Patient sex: M
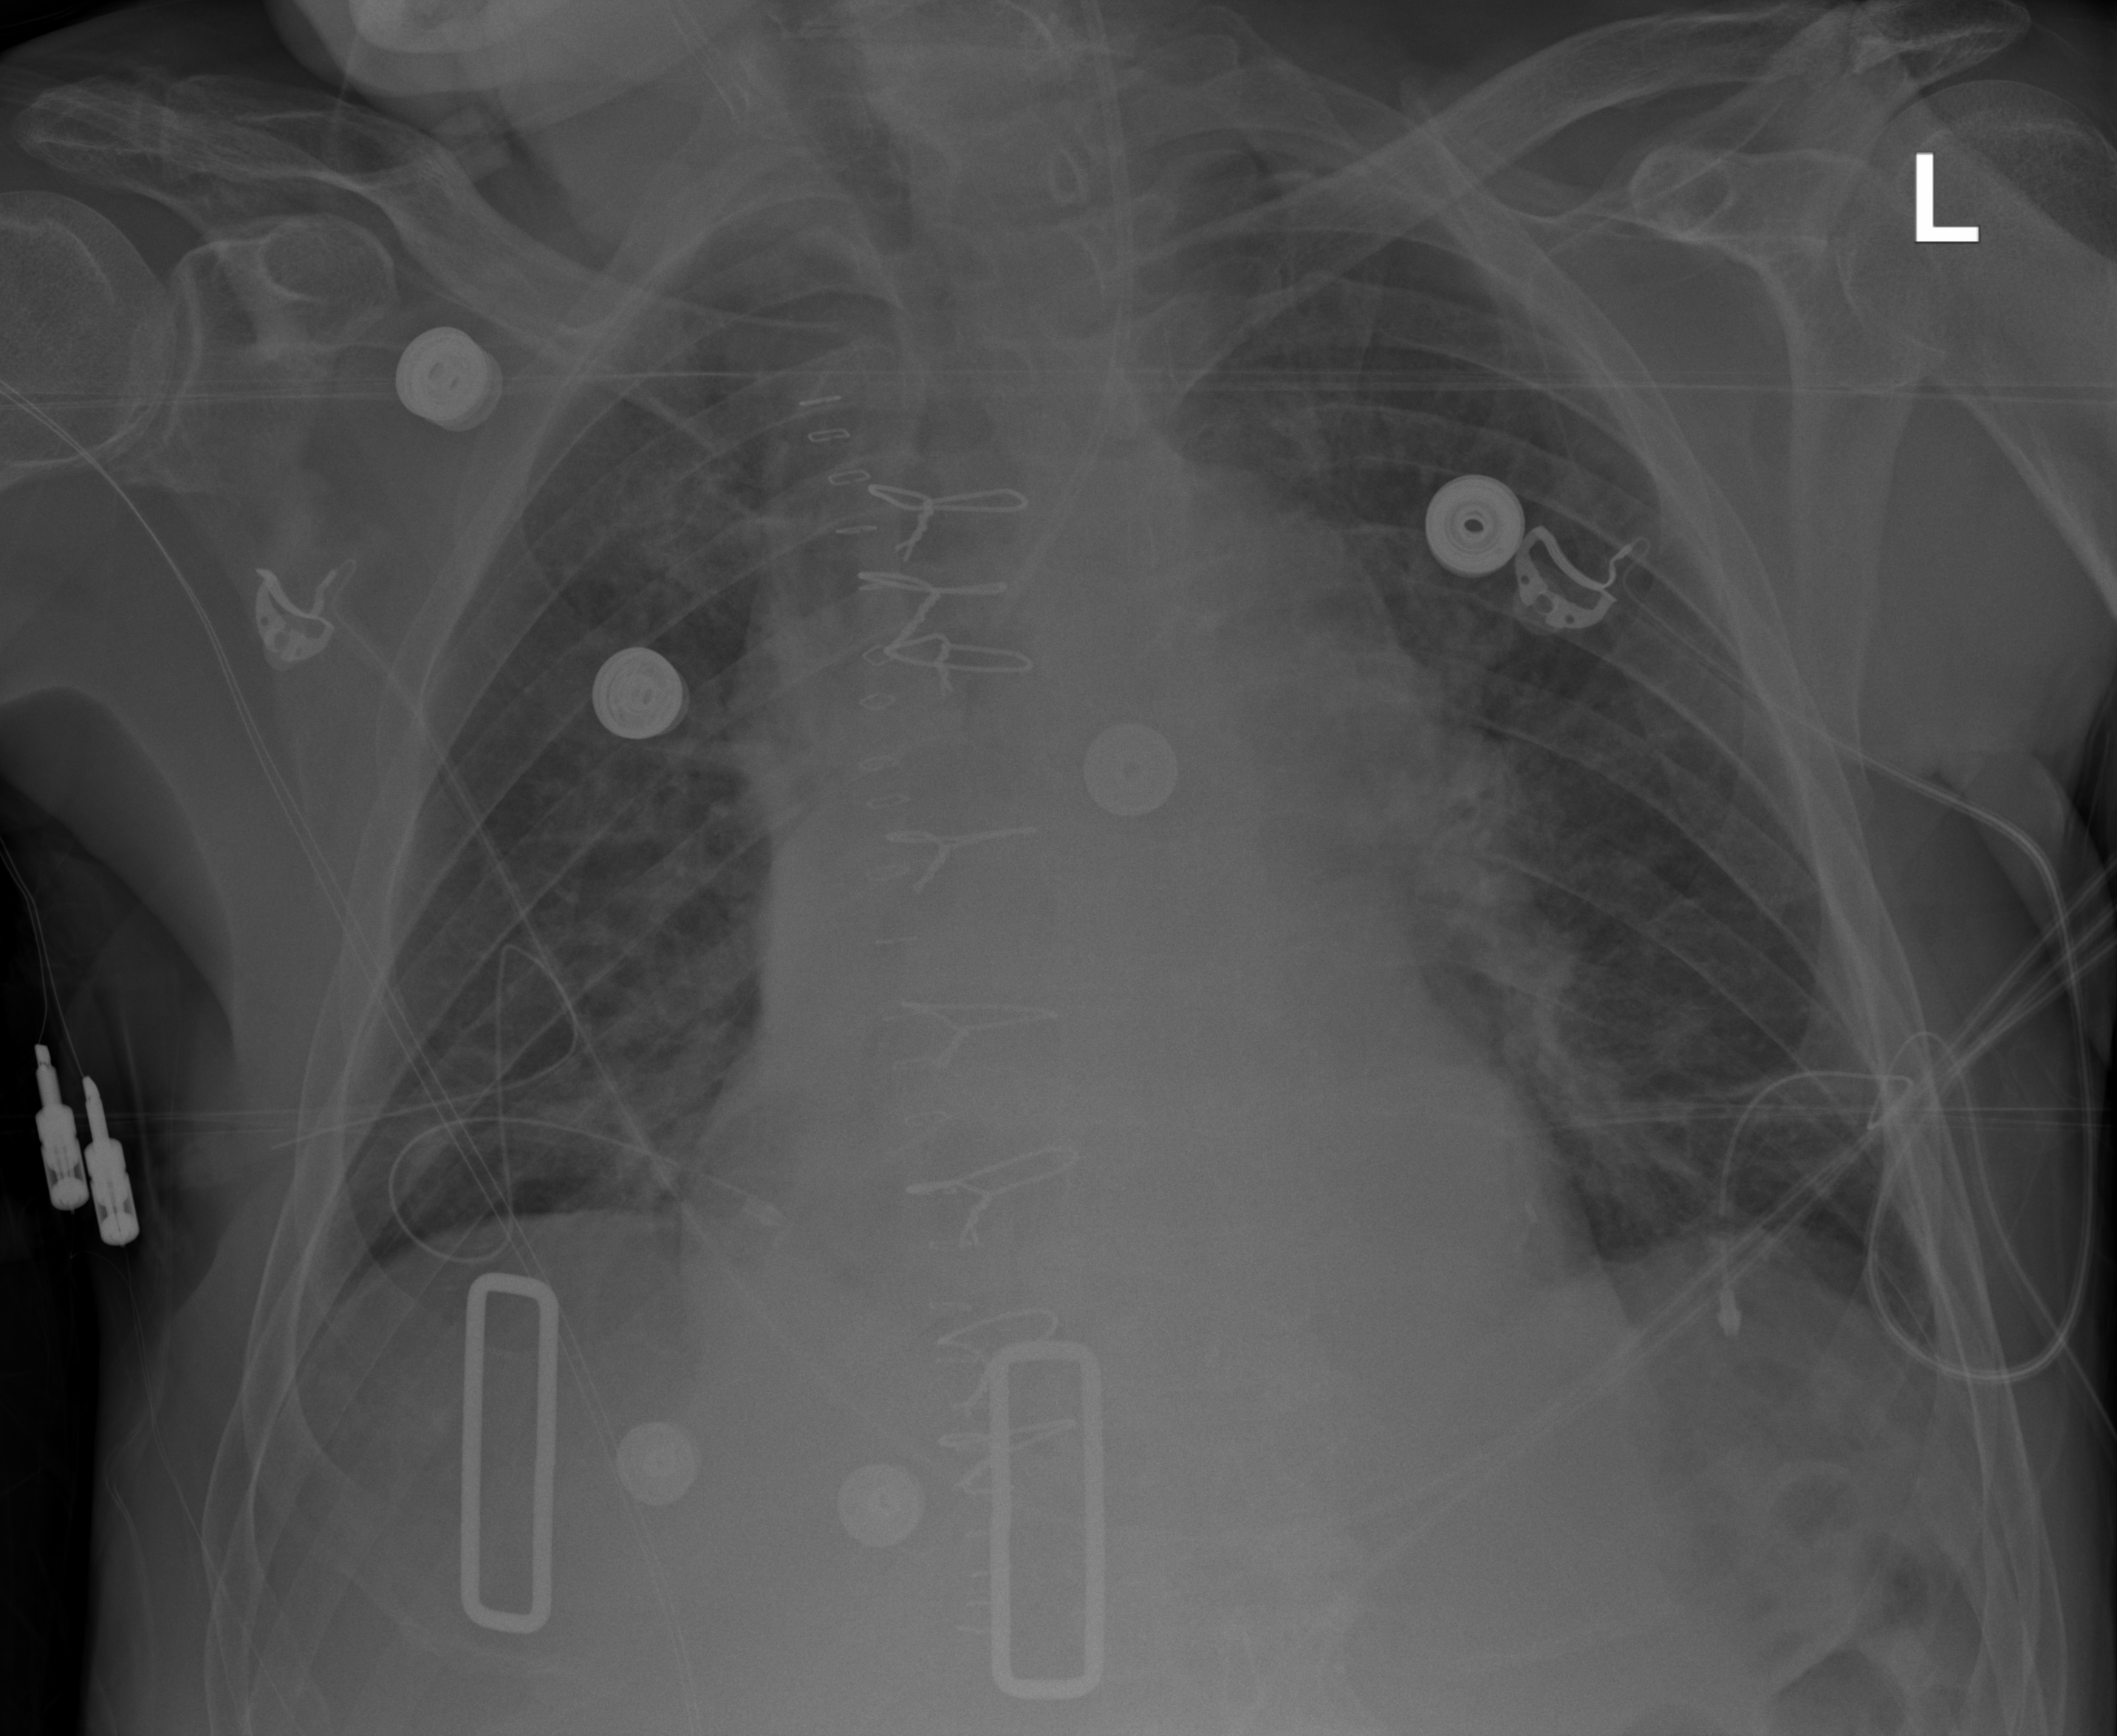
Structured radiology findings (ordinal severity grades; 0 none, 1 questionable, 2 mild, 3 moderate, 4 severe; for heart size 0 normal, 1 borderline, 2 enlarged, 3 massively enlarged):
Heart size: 2
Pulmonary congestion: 0
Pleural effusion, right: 0
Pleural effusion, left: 0
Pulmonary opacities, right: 0
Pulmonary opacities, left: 0
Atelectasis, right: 0
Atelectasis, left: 2